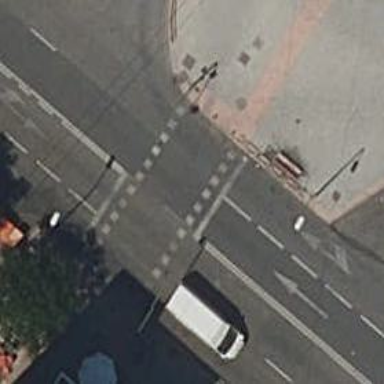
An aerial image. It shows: Road with traffic signals for signaling.